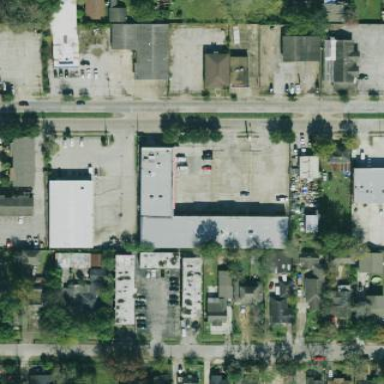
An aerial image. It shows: Retail building.